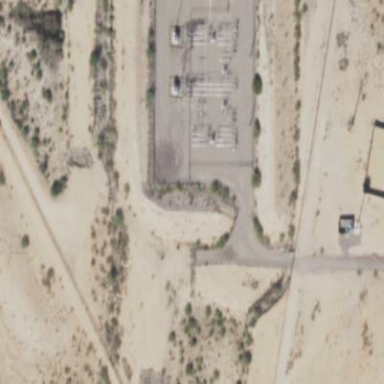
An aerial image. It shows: Outdoor industrial power substation.